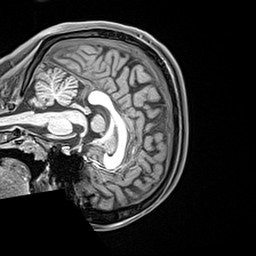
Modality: T1w
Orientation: sagittal
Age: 20
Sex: female
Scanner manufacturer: siemens
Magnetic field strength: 3 T
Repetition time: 2.4 s
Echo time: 0.00217 s